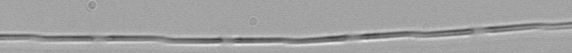
Label: Pseudo-nitzschia